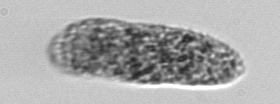
Label: fecal_pellet